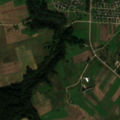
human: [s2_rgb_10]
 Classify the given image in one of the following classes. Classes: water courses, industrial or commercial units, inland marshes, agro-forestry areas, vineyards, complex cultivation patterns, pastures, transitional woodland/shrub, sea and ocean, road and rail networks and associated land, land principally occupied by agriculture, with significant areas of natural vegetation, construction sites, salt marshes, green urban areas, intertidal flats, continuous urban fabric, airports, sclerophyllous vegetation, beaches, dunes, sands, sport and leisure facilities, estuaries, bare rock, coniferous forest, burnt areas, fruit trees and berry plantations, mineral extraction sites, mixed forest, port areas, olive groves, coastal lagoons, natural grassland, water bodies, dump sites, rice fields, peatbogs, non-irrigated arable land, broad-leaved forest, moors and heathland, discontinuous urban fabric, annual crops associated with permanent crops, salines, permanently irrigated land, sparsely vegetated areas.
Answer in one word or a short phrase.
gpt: discontinuous urban fabric, non-irrigated arable land, complex cultivation patterns, broad-leaved forest, coniferous forest